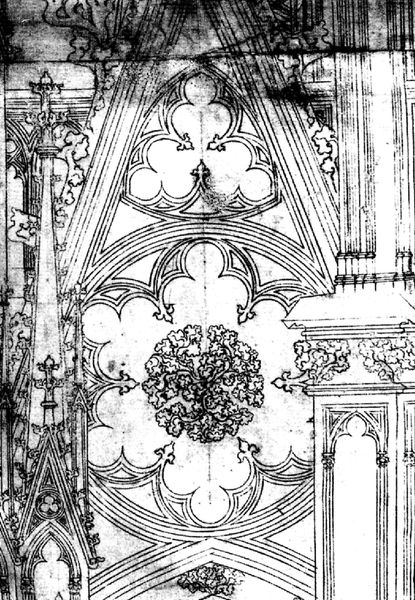
Titel: Mittelalterlicher Fassadenplan (Plan F) des Kölner Doms
Institution: Köln, Dombauarchiv
Schlagwörter: dreieck, ausschnitt, blume, fenster, glas, grau, schmuck, schwarz, skizze, säule, weiss, zeichnung, wand, architektur, kirche, gotik, kreis, papier, umrisse, bogen, fassade, studie, giebel, graphik, linien, spitz, detail, verzierung, umriss, krabbe, druck, schwarz-weiß, scharz, entwurf, dienste, gotisch, rosette, plan, mandala, masswerk, aufriss, architekturzeichnung, architekt, krabben, kirchenfenster, kreuzblume, dreipass, fiale, filiale, sechspass, fiole, pfiole, wimpberg, werkstattbuch, fensterzeichnung